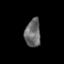
Tissue: prostate
Cell type: T cells
Senescence score: 0.3307
Nuclear area (px): 433
Mean DAPI intensity: 104.379